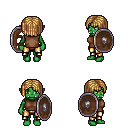
a pixel art fantasy rpg character, female body template, orc, green skin, brown sleeveless shirt, gold greaves, blonde pageboy hairstyle, shield, four views (front, back, left, right), 2x2 character sprite sheet, small pixel art, hard edges, no anti-aliasing